Question: I've tried to install Google Play on the emulator. I've followed the instruction from <URL>.
Using ADV manager it seems ok, devices are targeting Google API version 22, but when I run my image I always have an "This app won't run unless you update Google Play services"

My test program works fine on a real device
The dependencies includes this:
'''
dependencies {
compile 'com.google.android.gms:play-services:7.3.0'
}
'''
I've tried to manually add the Google Play apk:
'''
> adb install -r com.google.android.gms-7.3.29_\(<PHONE>\)-<PHONE>-minAPI9.apk
4503 KB/s (37113767 bytes in 8.048s)
pkg: /data/local/tmp/com.google.android.gms-7.3.29_(<PHONE>)-<PHONE>-minAPI9.apk
'''
So is there a way to check emulator is running with Google Play services? If no, how to solve the problem?
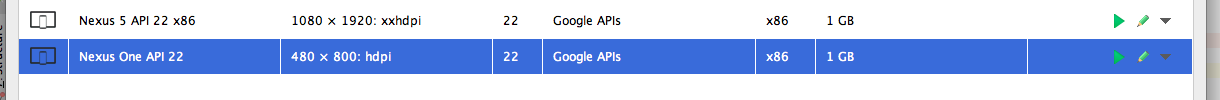
Answer: I had to create an emulator with Google API 21 (and not 22) and it worked... See @selvin remarks